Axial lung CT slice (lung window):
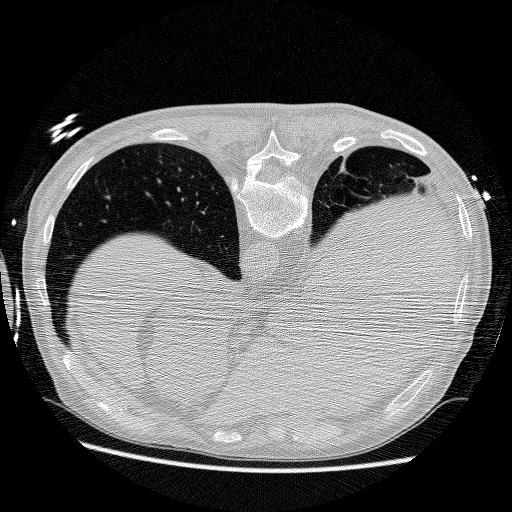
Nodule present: no